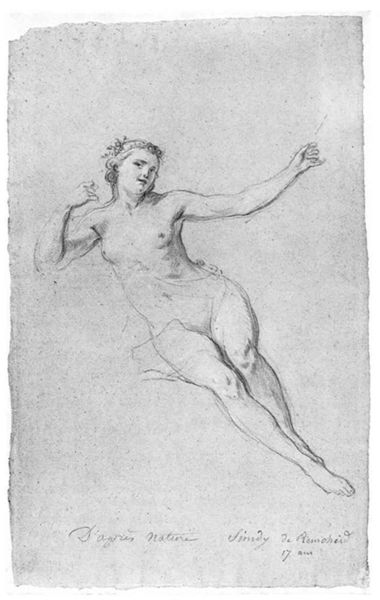
Titel: Gelagerter Mädchenakt
Künstler: Charles Joseph Natoire
Standort: Karlsruhe
Institution: Staatliche Kunsthalle Karlsruhe
Schlagwörter: akt, hand, kopf, körper, nackt, schatten, weiß, mädchen, sitzen, bewegung, blume, blumen, brust, busen, finger, frau, frisur, geste, grau, haar, hell, kreide, mund, nase, schwarz, skizze, zeichen, zeichnung, blick, dame, schleier, tuch, jung, arm, arme, augen, band, gesicht, haarschmuck, bild, bildnis, hände, portrait, signatur, natur, figur, haare, pose, schnur, sitzend, stoff, tanzen, frontal, locken, beine, lächeln, taille, brüste, füße, schrift, papier, frauenakt, liegen, modell, bogen, studie, tüll, haarband, weiblich, büste, bett, bauch, schoß, teint, wange, ellenbogen, knie, liegend, schenkel, zeigen, oberkörper, geneigt, striche, hüften, tusche, unbekleidet, unterschrift, fuss, links, kohle, liegende, druck, radierung, stich, titel, greifen, schwarzweiß, text, knien, angel, bleistift, haarkranz, posieren, entwurf, kranz, göttin, stift, vorderseite, ausstrecken, diagonal, rau, halbprofil, zeichnen, ausgestreckt, hüfte, aufgestützt, durchsichtig, gsicht, blumenkranz, reif, nackte frau, seidentuch, kopfschmuck, gestreckt, strecken, matisse, legende, handzeichnung, bleistif, nude, fristur, weiblicher akt, augen nase, woman, finder, nacktz, halbprofik, 17, armt, naked, black and white, arme gesicht, #beine, ausgedtreckt, kleiner busen, schwarzewiss, sindy, 17 jahre, lying